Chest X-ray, AP view. Patient: 66 years old, sex M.
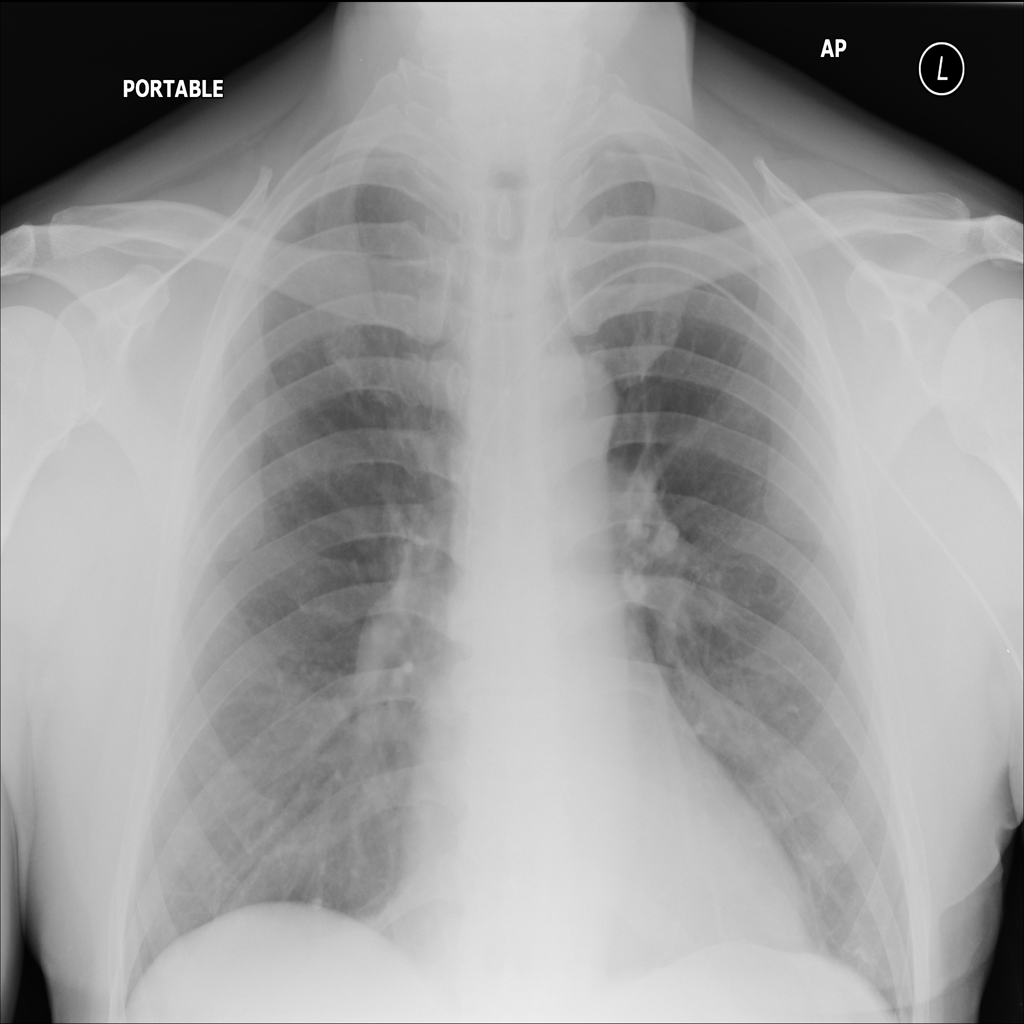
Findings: No Finding